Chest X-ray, PA view. Patient: 45 years old, sex M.
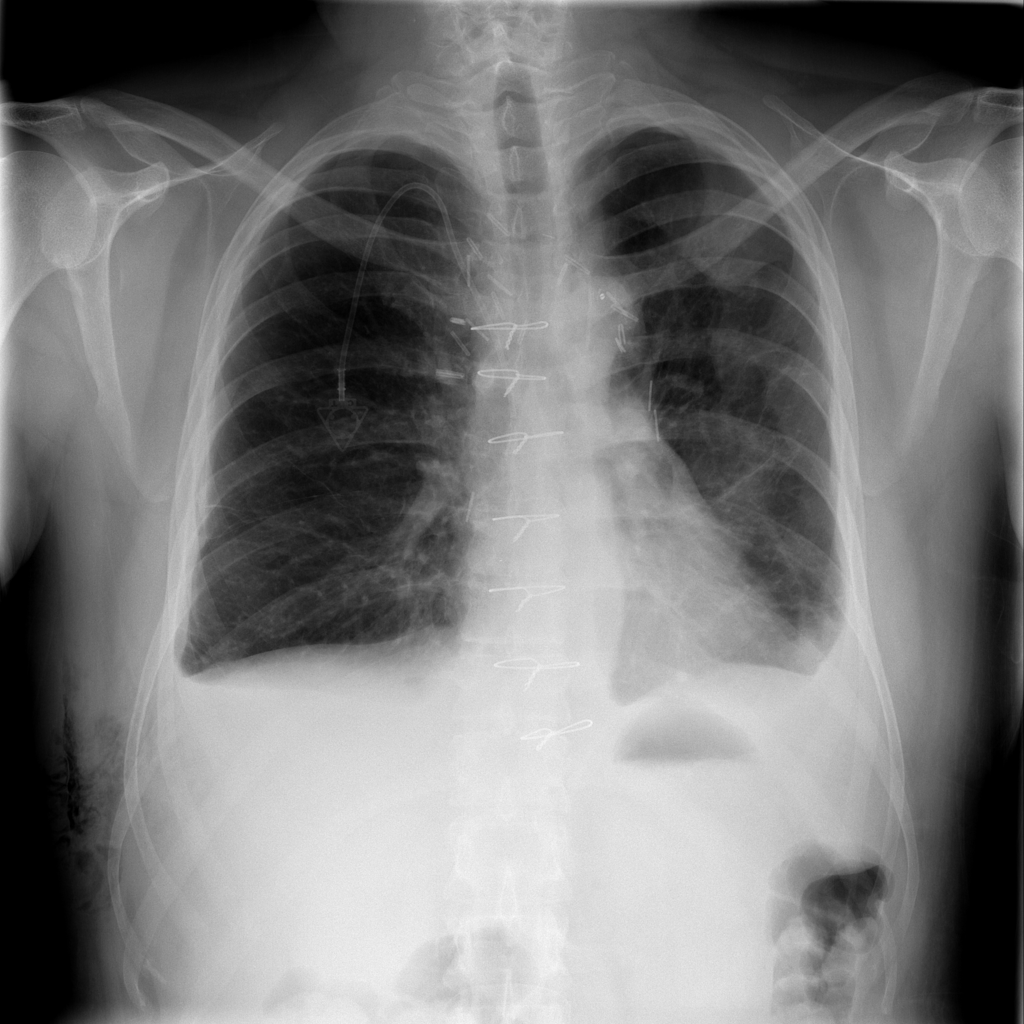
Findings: Effusion, Pneumothorax